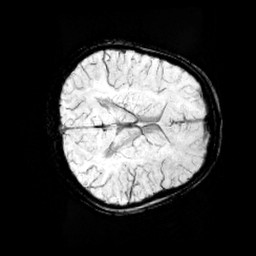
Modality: minIP
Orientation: axial
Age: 9
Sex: female
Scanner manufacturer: siemens
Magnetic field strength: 3 T
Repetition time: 0.027 s
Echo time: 0.02 s